Interaction volume radius: 5 \u00c5
Interaction volume height: 10 \u00c5
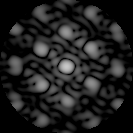
Disorder parameter: 0.2745